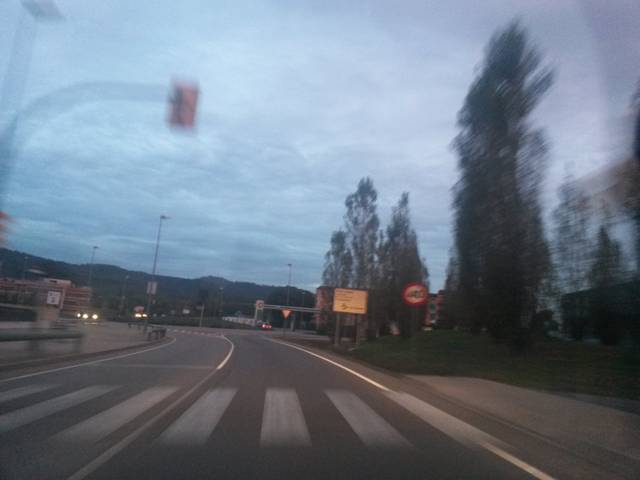
Region: Spain
Coordinates: 41.968, 2.837